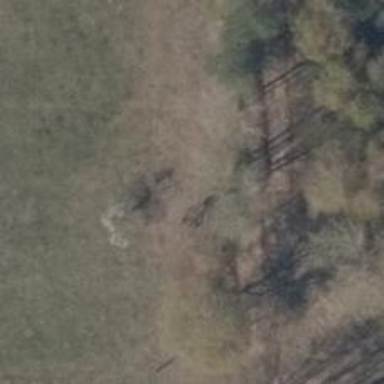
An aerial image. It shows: Hunting stand.